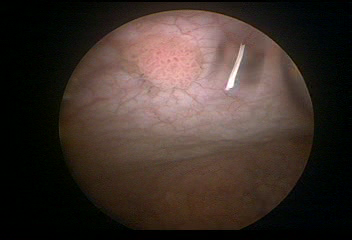
Modality: WLC
Class: Malignant
Subclass: HighGradePapillary
Lesion: L3
Stage: Ta
Morphology: Papillary
Bladder cancer association: Yes
Annotated structures: Tumor